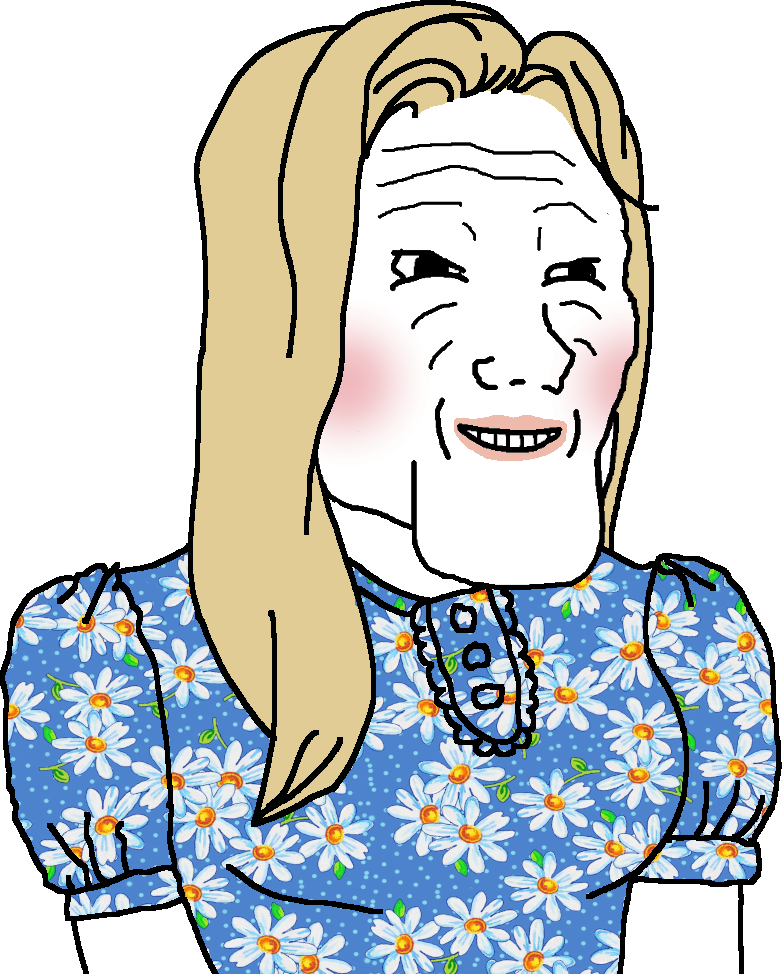
Label: 5_Trad_Wife